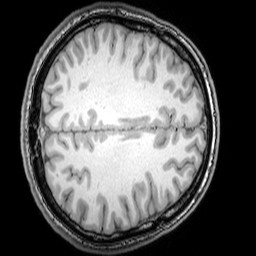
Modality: T1w
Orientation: axial
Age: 23
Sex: male
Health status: healthy
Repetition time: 0.081 s
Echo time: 0.037 s